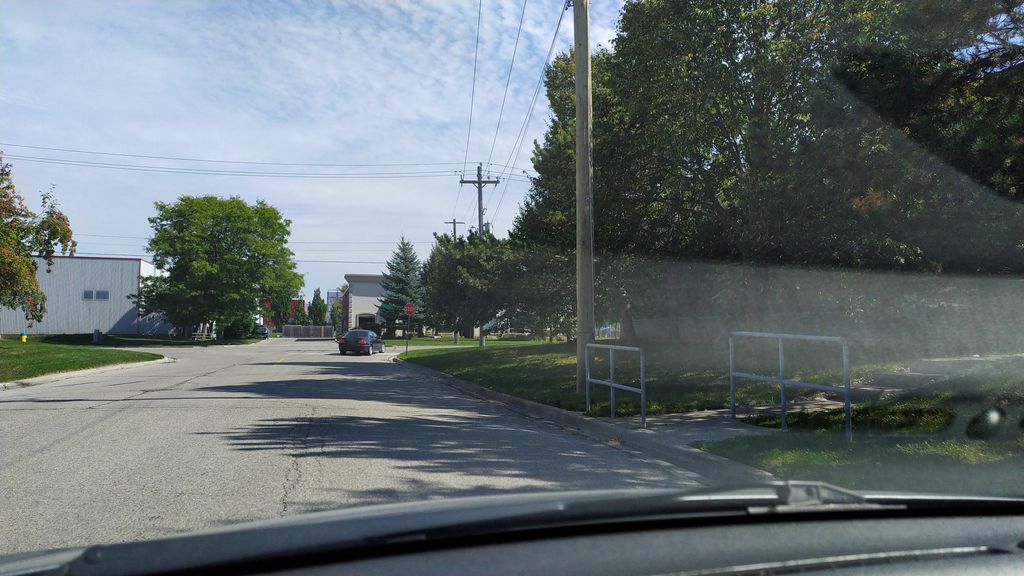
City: kitchener-waterloo